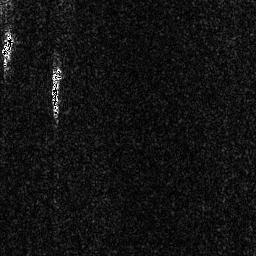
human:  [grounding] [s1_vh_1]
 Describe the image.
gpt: In the satellite image, there is  <ref>1 small ship </ref> <box>[[0, 10, 4, 26, 0]]</box> located at top left,  <ref>1 medium ship </ref> <box>[[17, 24, 24, 46, 0]]</box> located at left.